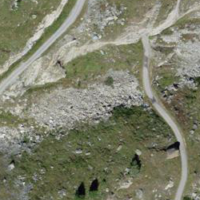
EUNIS habitat code: 31
Species observed at this site:
Arnica montana
Vanessa cardui
Leontopodium nivale
Oxyria digyna